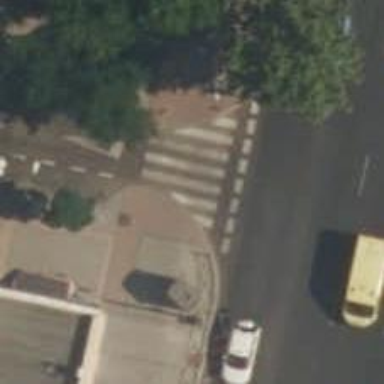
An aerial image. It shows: Marked crossing on the road with clear markings.